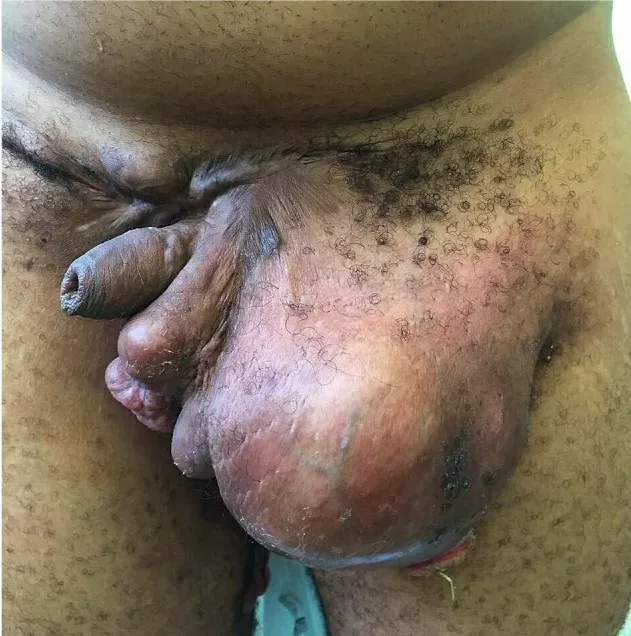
Recurrent inguinal low grade fibromyxoid sarcoma involving scrotum in a 38-year-old patient.
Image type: medical_photograph (other_medical_photograph)